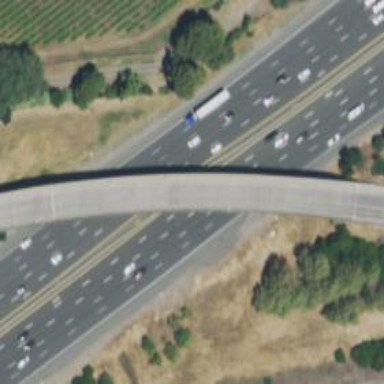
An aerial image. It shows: Viaduct bridge over motorway.